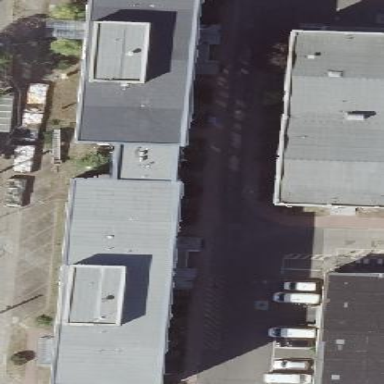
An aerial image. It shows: Flat-roofed commercial building with black roof.